Field crop: tomato
Growth stage: 1
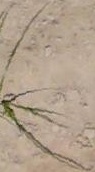
Species: cyperus